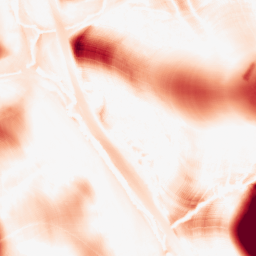
Category: morphological
Decomposition family: tophat
Decomposition parameters: size: 50
mode: white
Upsampling method: quintic
Upsampling parameters: scale: 2
Upsampling scale: 2